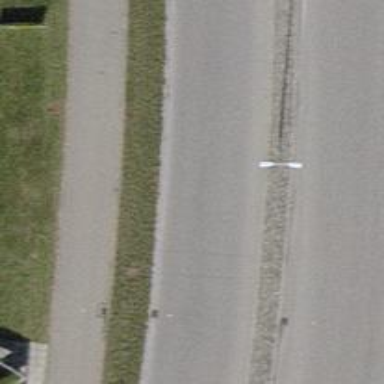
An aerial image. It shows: Secondary road with asphalt surface and separate sidewalk.